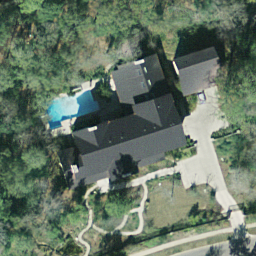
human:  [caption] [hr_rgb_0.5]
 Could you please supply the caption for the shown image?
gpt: A villa with plants surrounded is in the sparse residential area .

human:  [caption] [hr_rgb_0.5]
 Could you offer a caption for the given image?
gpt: A villa with grey roofs has a swimming pool in the middle is in the sparse residential area .

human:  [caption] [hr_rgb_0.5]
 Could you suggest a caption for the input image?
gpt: A villa with grey roofs is surrounded by lush plants in the sparse residential area .

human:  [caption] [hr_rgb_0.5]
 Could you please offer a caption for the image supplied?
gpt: This is a sparse residential area with a villa surrounded by lush plants .

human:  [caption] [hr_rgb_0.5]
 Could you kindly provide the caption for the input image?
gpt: A villa with lush plants surrounded has a swimming pool in the middle .